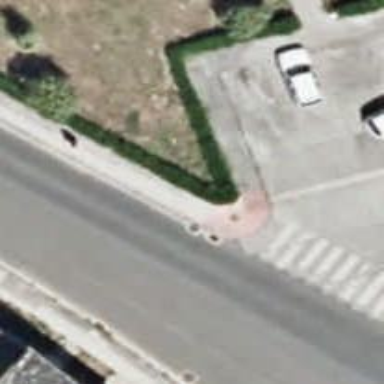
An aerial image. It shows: Raised kerb.